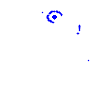
Particle: electron